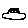
Label: car